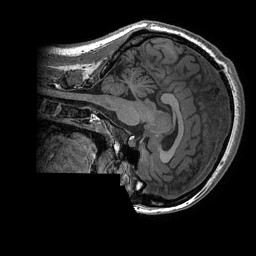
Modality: T1w
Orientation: sagittal
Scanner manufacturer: ge
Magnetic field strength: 3 T
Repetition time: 0.008156 s
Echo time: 0.00318 s